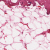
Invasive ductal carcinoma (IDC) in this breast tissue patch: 0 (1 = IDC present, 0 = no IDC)